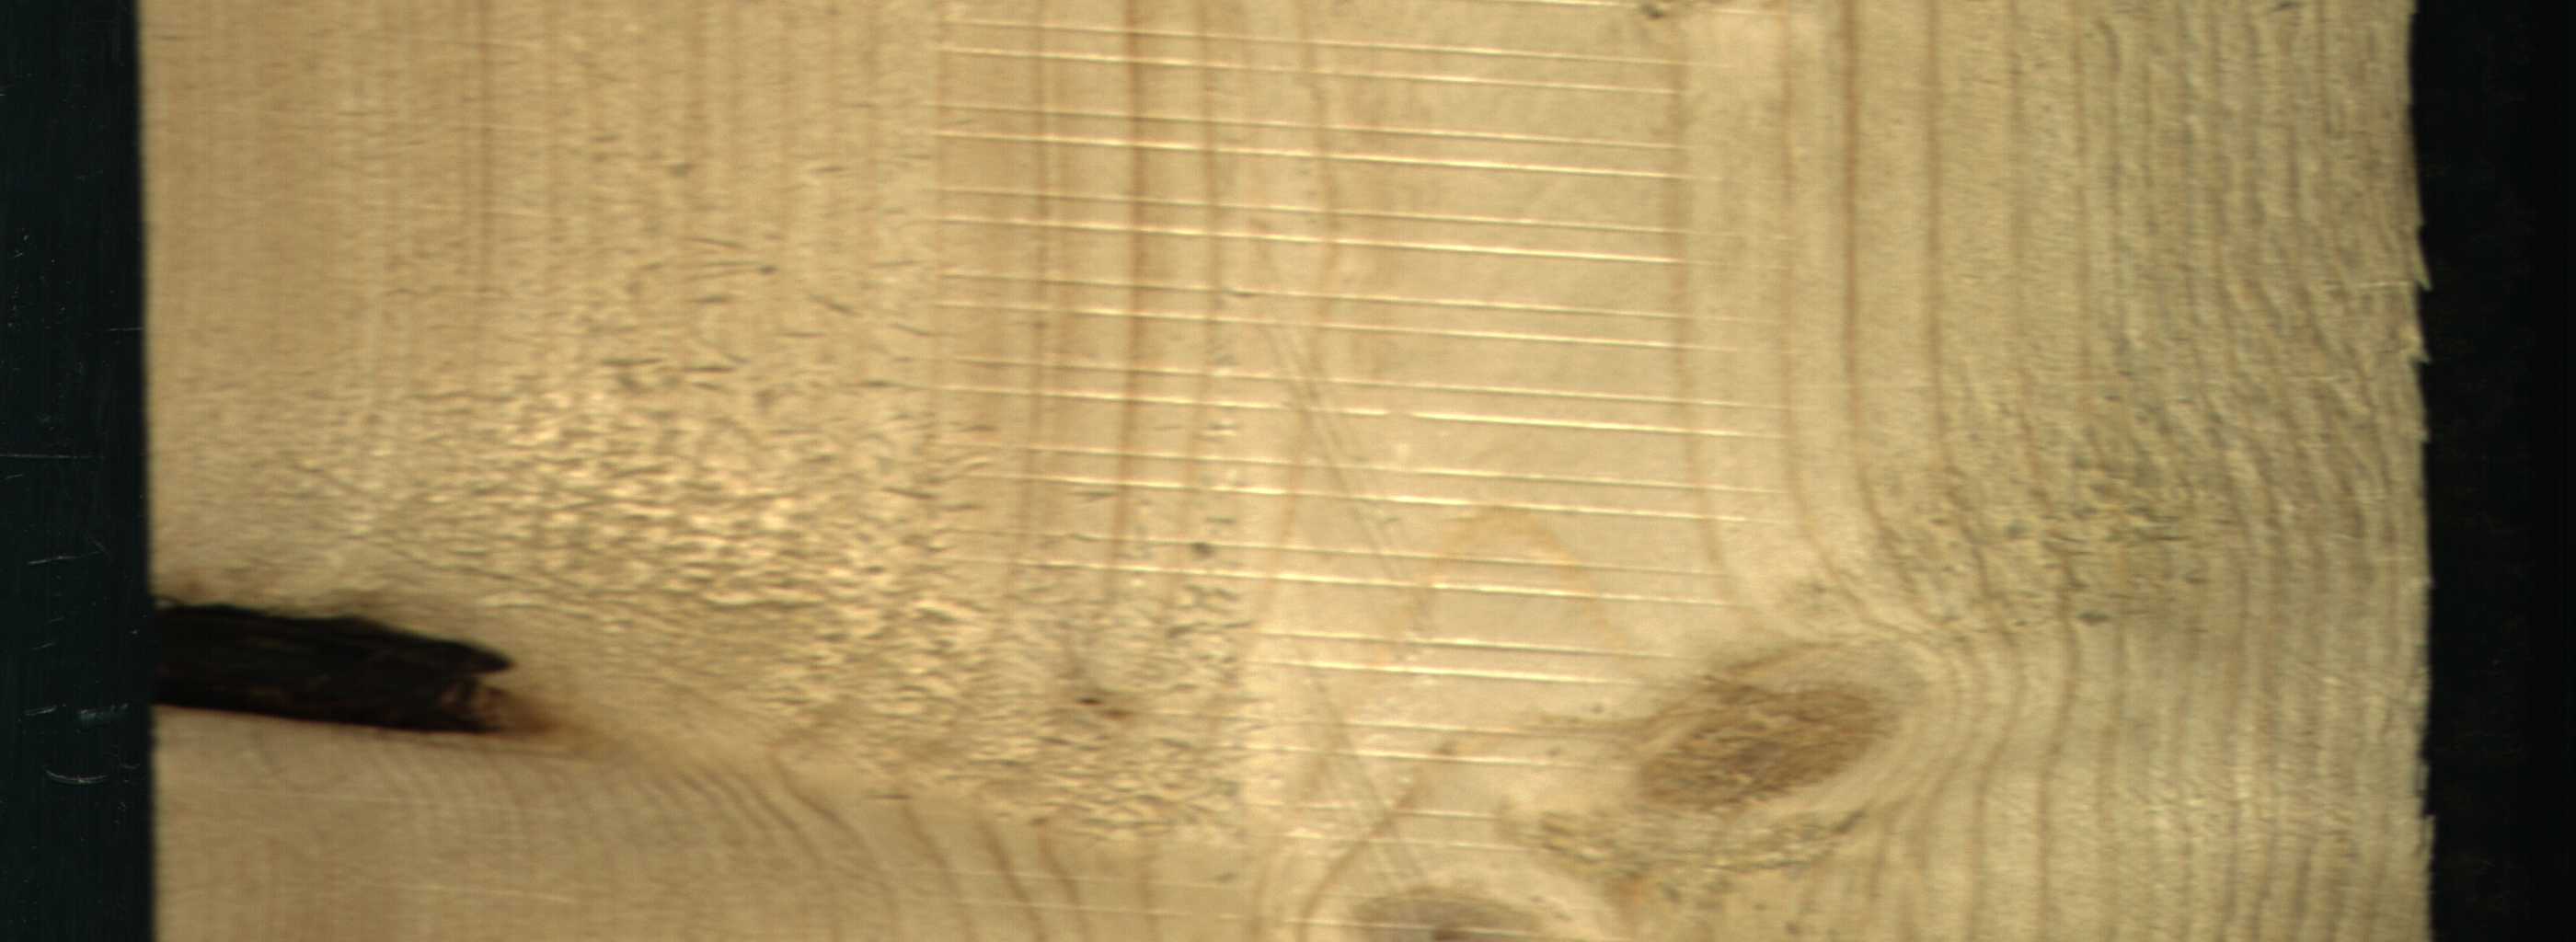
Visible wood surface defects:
Knot_missing
Live_Knot
Live_Knot